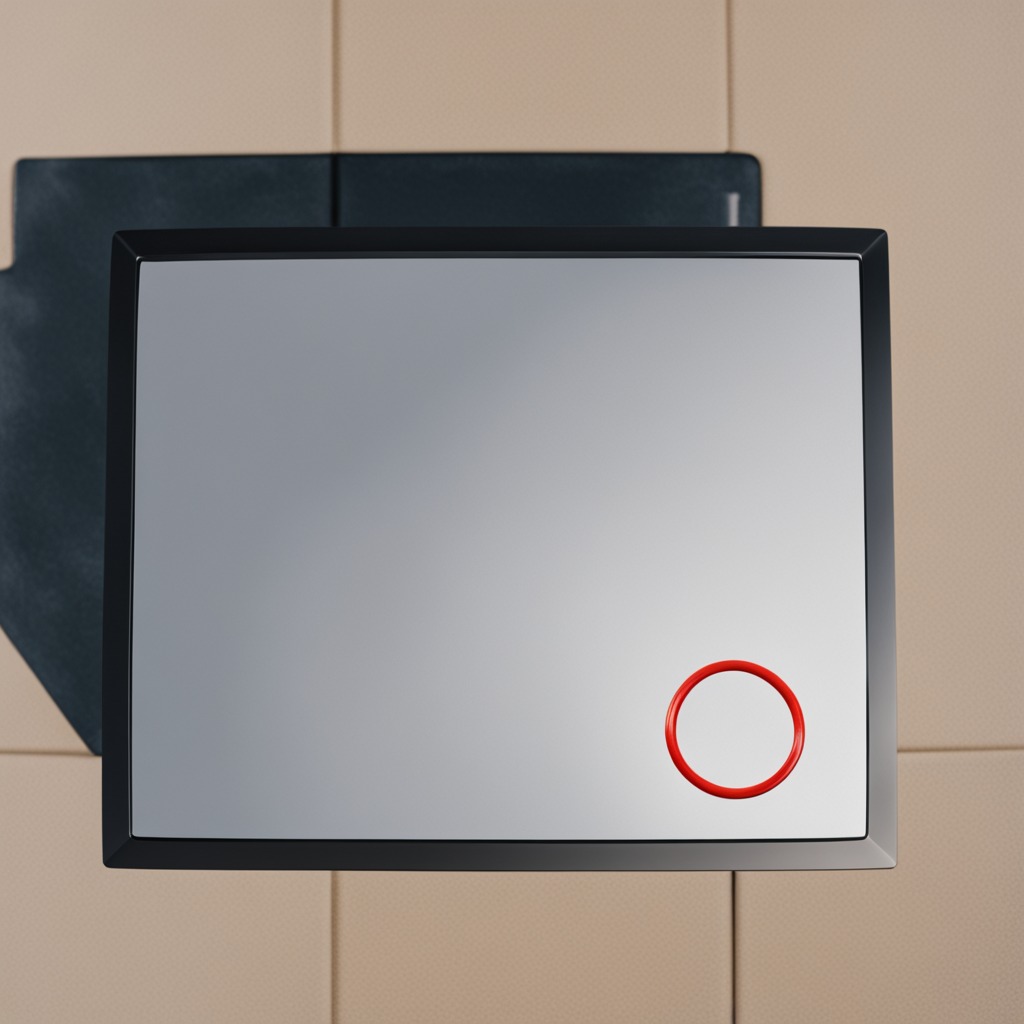
A rubber O-ring lies on the table.